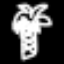
Label: palm tree